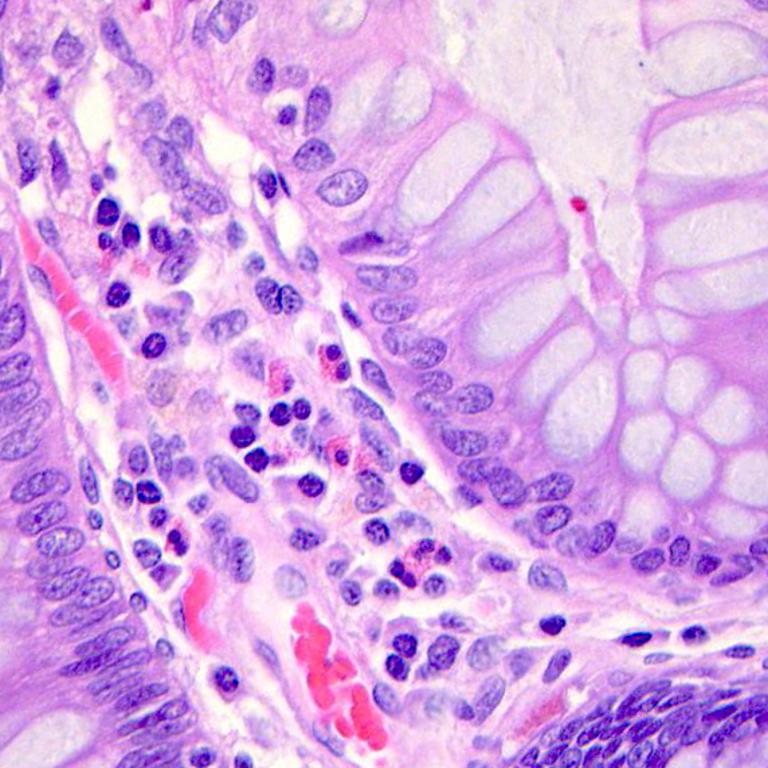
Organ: colon
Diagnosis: benign